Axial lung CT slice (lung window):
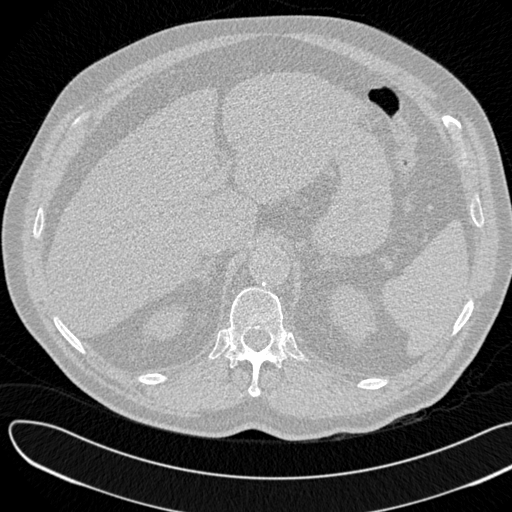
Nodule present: no